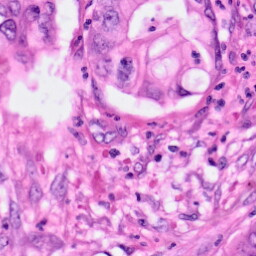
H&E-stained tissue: Pancreatic